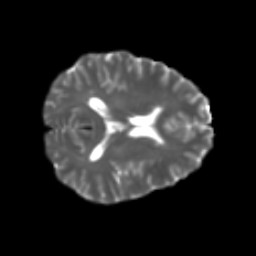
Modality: T2w
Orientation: axial
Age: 43
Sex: female
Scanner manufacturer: ge
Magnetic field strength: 3 T
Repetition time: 7.8 s
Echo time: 0.0606 s